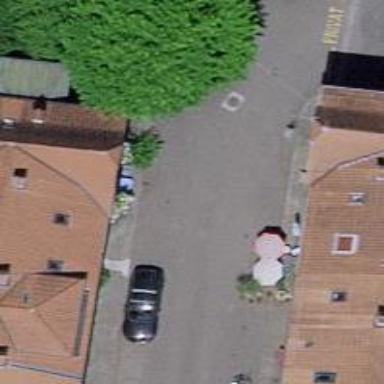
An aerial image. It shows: Raised kerb.